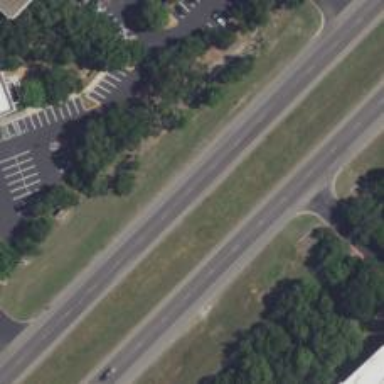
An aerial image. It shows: Asphalt trunk highway classified as expressway.